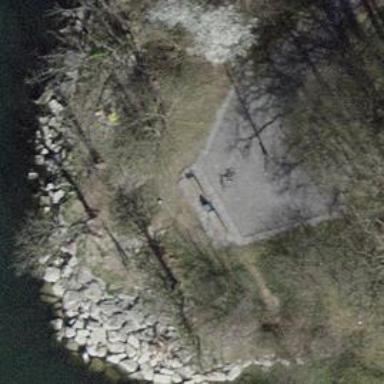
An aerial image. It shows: Red bench.